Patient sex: M
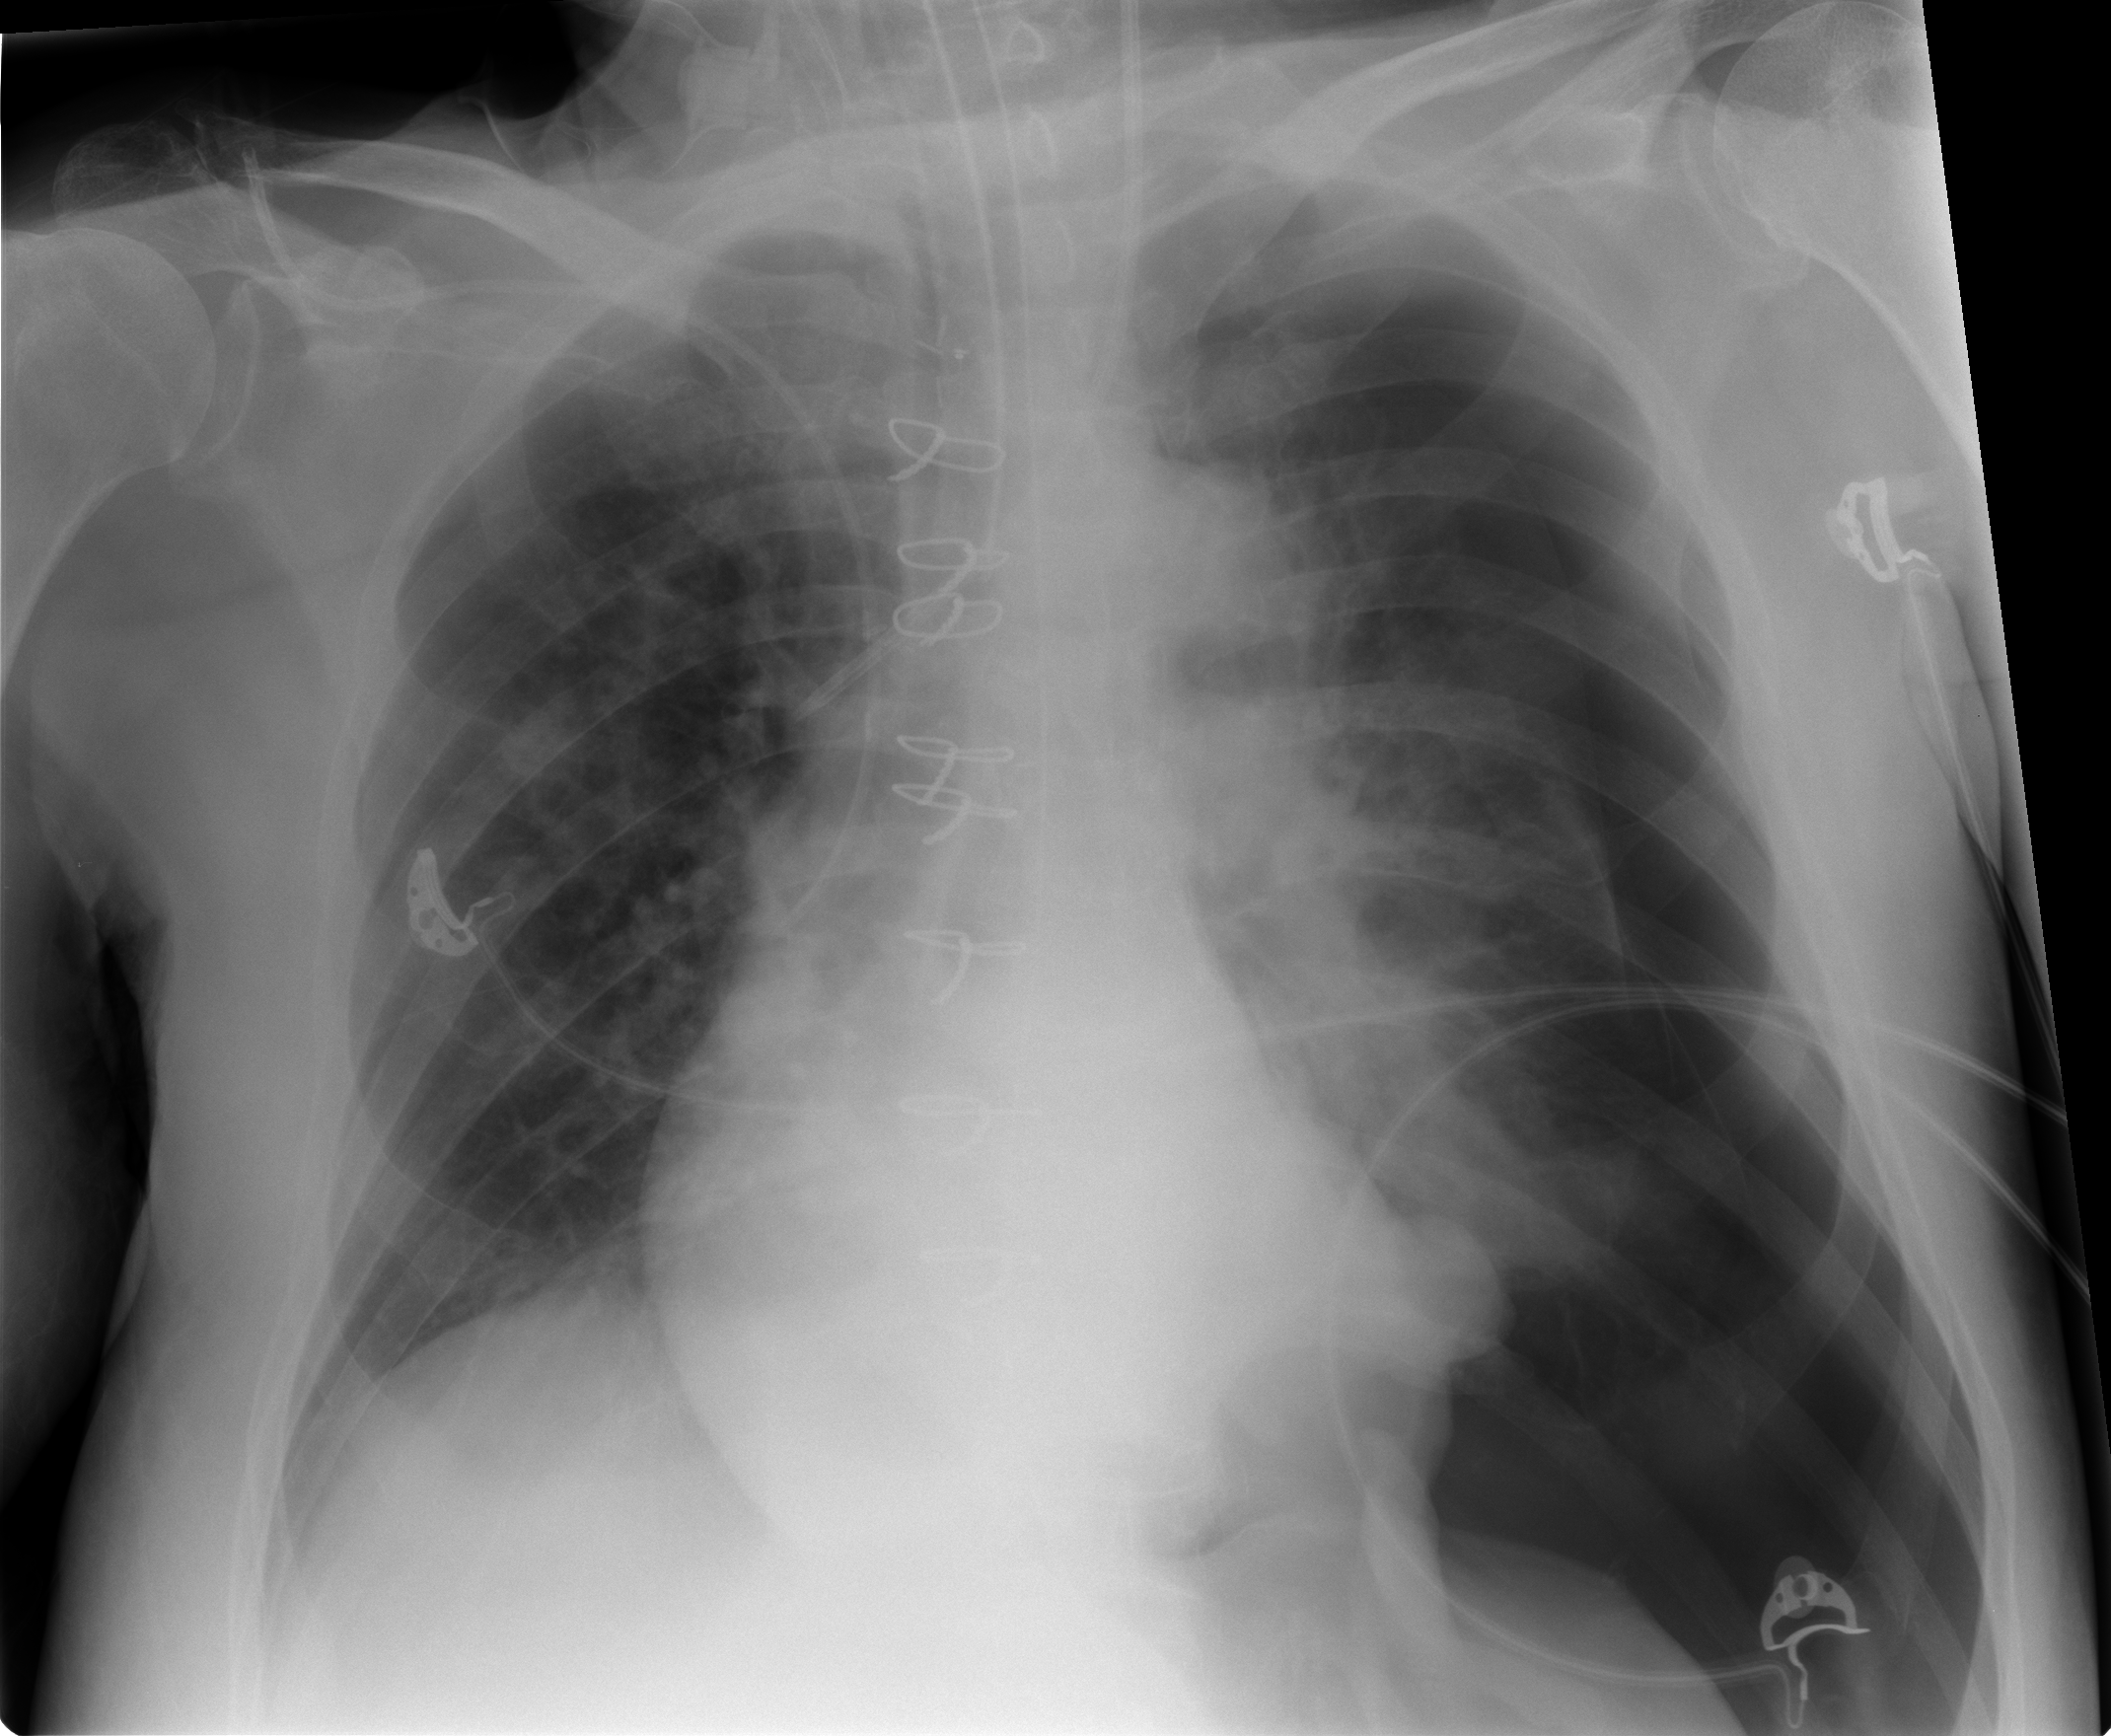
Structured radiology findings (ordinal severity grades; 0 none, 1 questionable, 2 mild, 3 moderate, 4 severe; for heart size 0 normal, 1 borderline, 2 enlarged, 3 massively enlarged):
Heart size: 0
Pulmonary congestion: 0
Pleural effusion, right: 0
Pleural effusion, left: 2
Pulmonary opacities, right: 0
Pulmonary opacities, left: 0
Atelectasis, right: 0
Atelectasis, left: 2